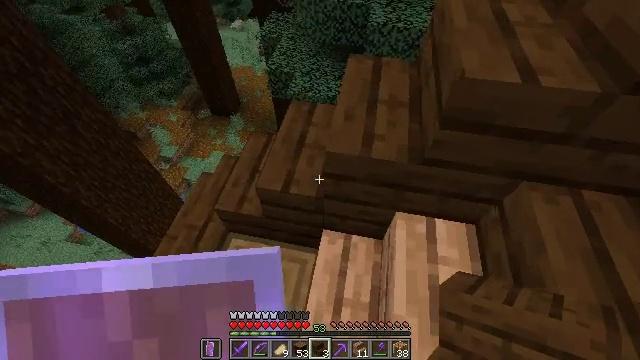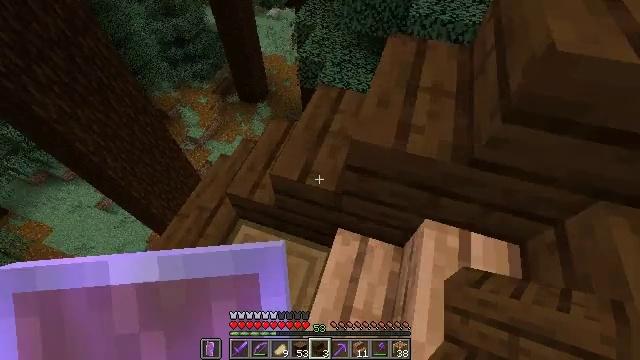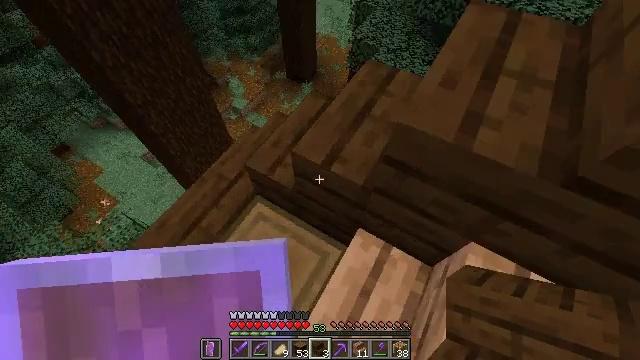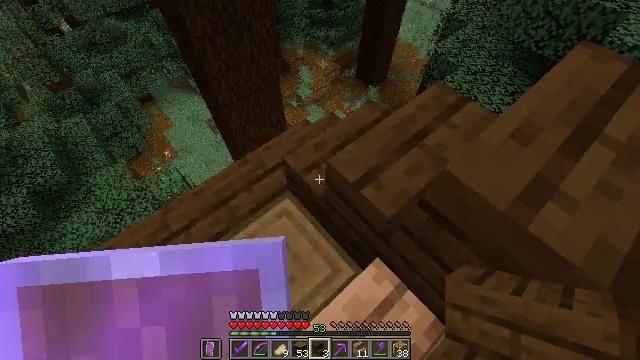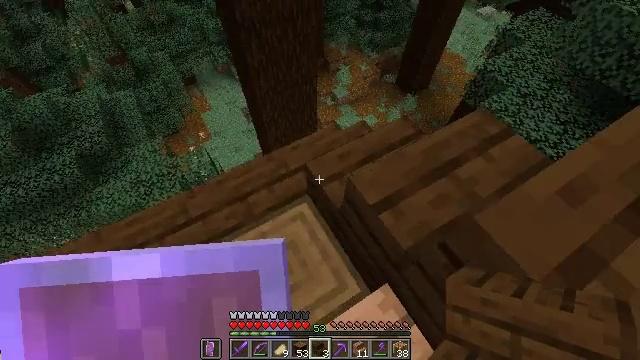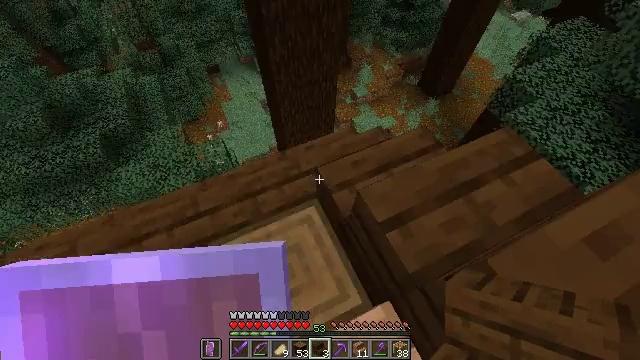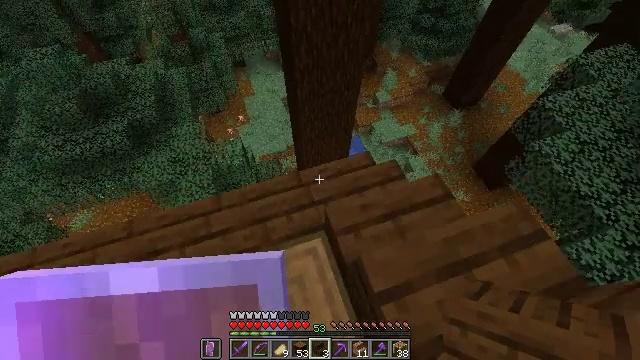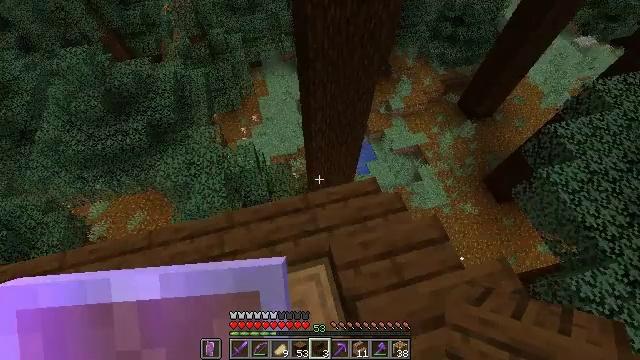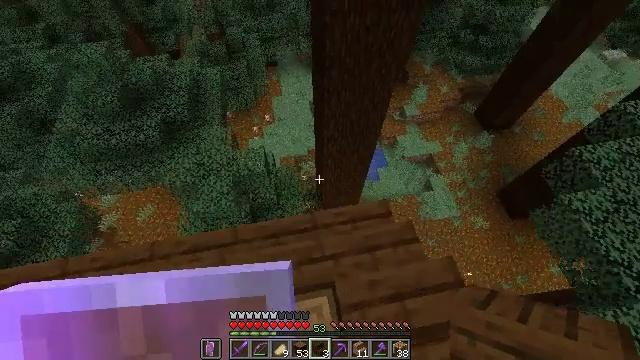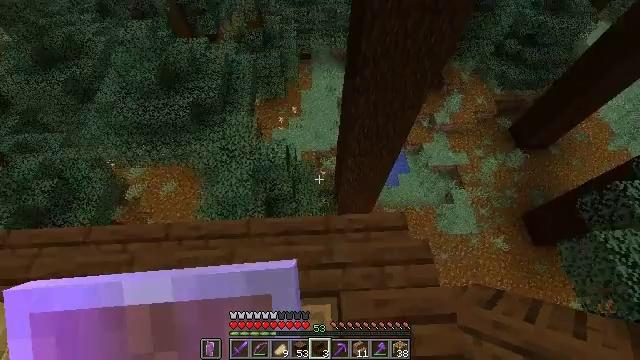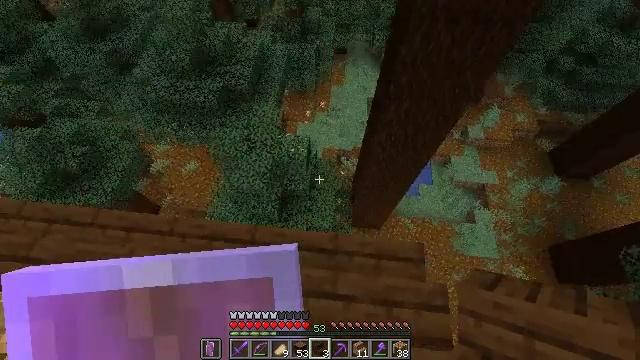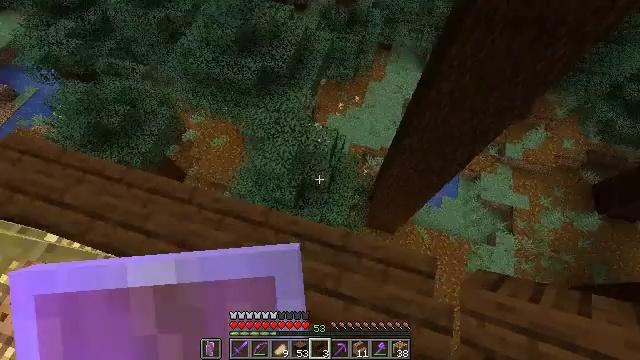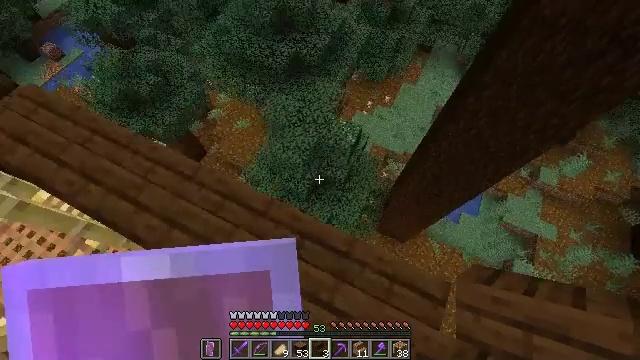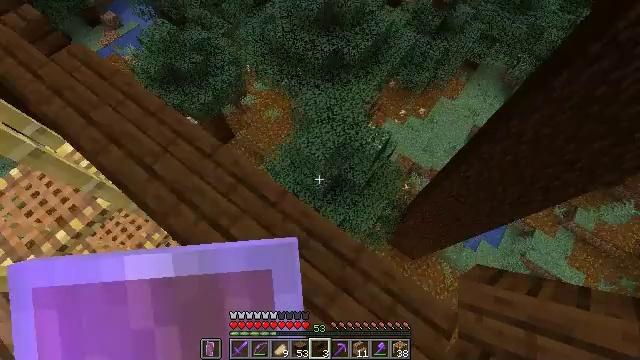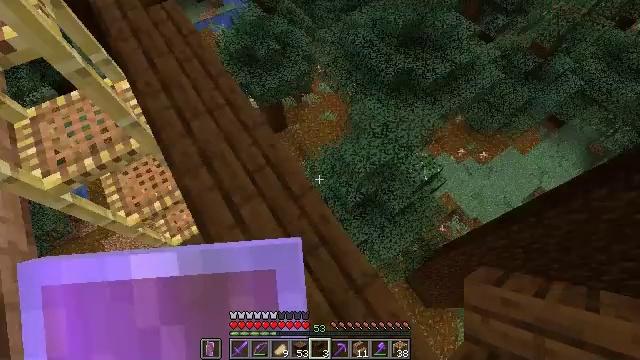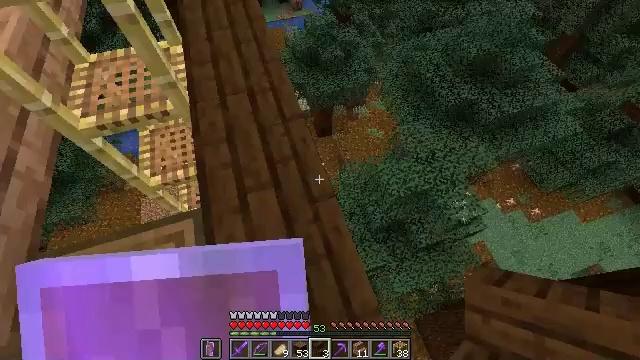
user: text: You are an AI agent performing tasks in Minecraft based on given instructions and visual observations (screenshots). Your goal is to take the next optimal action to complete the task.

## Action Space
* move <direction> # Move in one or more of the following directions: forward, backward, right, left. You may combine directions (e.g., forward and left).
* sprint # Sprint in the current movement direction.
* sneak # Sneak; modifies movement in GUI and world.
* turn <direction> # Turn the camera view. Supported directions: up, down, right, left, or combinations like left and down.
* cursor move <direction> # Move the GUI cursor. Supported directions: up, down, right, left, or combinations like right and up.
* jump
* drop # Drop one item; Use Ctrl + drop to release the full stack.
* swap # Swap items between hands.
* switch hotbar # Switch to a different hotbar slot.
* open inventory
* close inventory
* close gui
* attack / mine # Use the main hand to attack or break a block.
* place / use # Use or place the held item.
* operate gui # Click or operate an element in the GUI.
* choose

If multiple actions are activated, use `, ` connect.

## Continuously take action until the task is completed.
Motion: motion action
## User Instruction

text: Break the dark oak stairs to collect them.
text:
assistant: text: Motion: turn left and down
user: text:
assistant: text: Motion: turn left and down
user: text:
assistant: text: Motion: turn left
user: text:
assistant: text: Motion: move forward, turn left
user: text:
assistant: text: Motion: move forward, turn left
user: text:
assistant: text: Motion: move forward, turn left
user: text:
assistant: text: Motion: move forward, turn left
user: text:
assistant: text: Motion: move forward, turn left
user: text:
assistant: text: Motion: move forward, turn left and down
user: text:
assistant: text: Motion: move forward, turn left and down
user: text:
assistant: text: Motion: turn left and down
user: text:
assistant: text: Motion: turn left and down
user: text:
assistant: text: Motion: turn left
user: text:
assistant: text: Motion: turn left and up
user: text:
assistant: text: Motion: turn left and up
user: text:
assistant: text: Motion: turn left and up
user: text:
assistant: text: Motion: turn left and up
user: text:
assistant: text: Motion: turn left and up
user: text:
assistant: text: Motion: turn left
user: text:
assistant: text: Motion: no_op
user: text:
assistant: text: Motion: sneak
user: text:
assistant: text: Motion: sneak
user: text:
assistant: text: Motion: sneak
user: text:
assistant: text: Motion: sneak
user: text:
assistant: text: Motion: sneak
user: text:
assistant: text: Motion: sneak
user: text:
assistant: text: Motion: sneak, turn left and down
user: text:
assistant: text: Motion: sneak, turn left and down
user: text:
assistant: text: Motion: sneak
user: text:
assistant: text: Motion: sneak, turn down